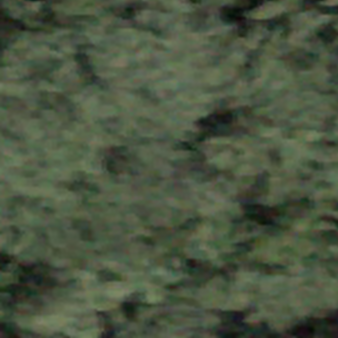
Label: other